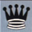
Piece: bQ